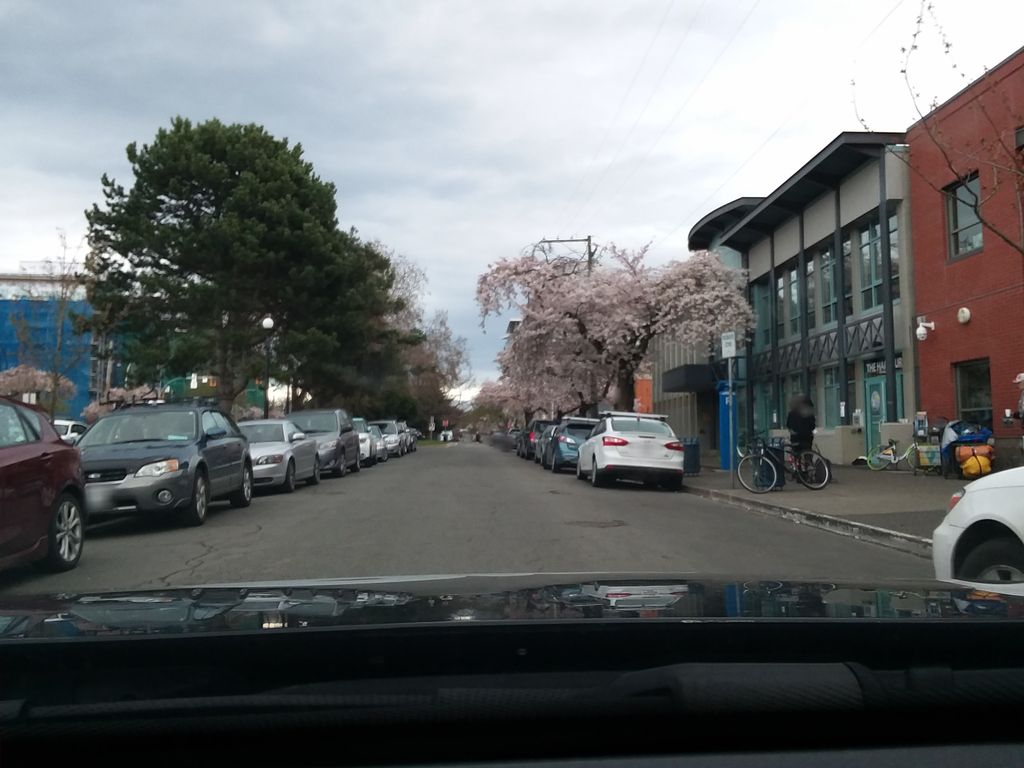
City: victoria